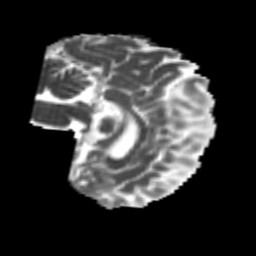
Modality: MD
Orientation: sagittal
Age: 22
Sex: male
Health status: healthy
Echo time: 0.074 s